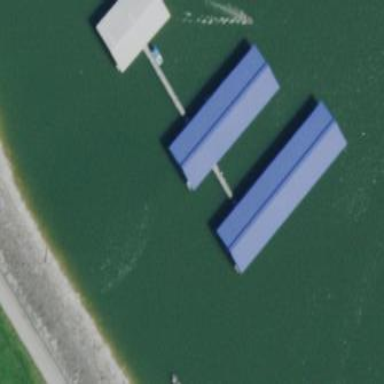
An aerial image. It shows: Boathouse building.